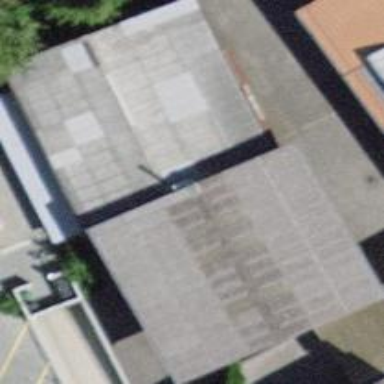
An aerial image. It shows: Warehouse building.